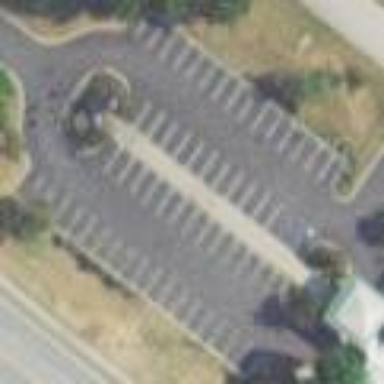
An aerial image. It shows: Parking area.